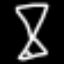
Label: hourglass